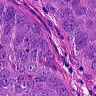
Metastatic tissue present: yes